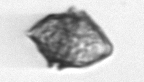
Label: Kryptoperidinium_triquetrum